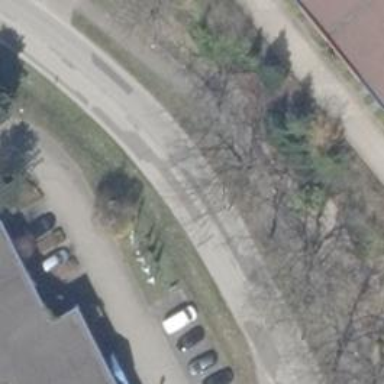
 there is track for cyclists next to the sidewalk."